Question: I am trying to change the background of the app, but when I do the below (sdk 14) the items in the actionbar also change to match the new background color. The actionbar has the correct background, but the items in the actionbar do not. I was able to get the actionbarmenuitems to be correct, but the title and search view and home icon and back button all have the background set on the custom theme. What am I doing wrong?
'''
<?xml version="1.0" encoding="utf-8"?>
<resources>
<style name="Theme.Holo.DarkerBack" parent="@android:style/Theme.Holo.Light.DarkActionBar">
<item name="android:background">@color/background</item>
<item name="android:actionBarStyle">@android:style/Widget.Holo.Light.ActionBar.Solid.Inverse</item>
</style>
</resources>
'''

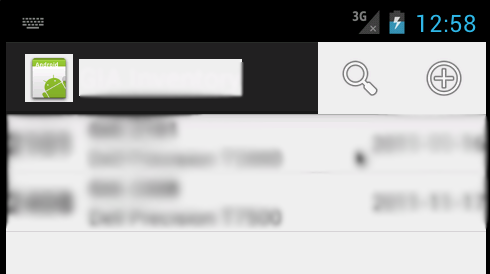
Answer: Try replacing
'''
<item name="android:background">@color/background</item>
'''
with
'''
<item name="android:windowBackground">@color/background</item>
'''